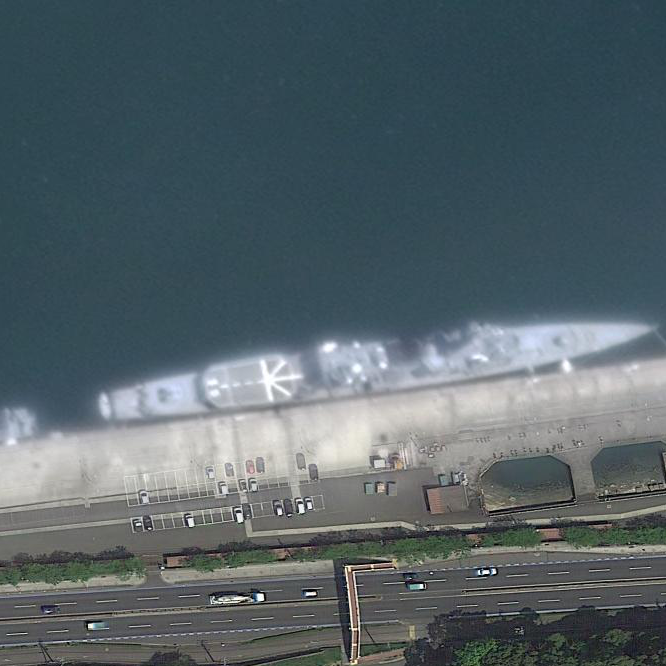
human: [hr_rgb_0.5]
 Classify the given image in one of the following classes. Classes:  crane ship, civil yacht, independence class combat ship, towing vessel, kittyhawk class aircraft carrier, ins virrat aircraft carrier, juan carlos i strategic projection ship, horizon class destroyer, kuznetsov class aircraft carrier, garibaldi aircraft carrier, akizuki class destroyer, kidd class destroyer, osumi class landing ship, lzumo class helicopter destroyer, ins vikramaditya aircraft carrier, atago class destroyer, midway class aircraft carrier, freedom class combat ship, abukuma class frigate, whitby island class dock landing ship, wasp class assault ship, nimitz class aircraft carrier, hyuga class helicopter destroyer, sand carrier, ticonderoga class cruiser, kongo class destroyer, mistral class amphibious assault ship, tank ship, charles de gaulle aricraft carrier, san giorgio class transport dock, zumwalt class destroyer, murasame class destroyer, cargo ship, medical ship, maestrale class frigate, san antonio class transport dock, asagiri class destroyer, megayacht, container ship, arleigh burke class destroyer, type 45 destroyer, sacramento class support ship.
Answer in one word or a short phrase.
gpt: Abukuma class frigate